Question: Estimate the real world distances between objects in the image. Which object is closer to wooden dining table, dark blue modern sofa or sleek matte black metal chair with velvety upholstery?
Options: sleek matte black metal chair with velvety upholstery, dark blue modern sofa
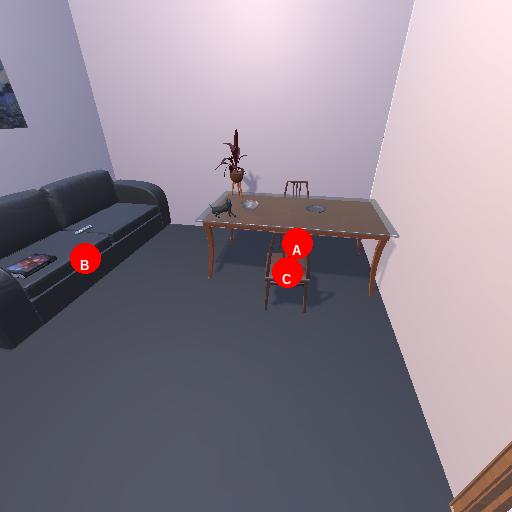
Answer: sleek matte black metal chair with velvety upholstery